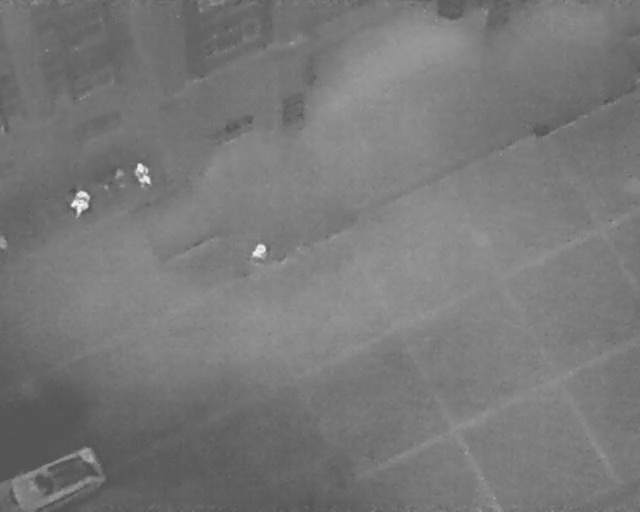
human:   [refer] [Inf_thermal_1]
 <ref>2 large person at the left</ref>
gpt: <box>[[10, 37, 14, 41, 2], [20, 32, 24, 35, 160]]</box>